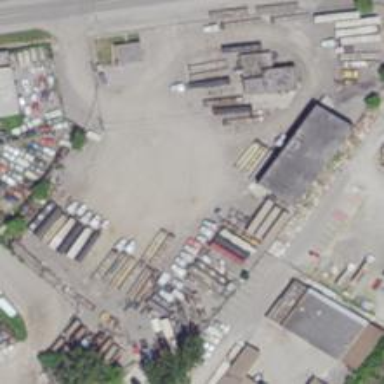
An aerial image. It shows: Industrial area.